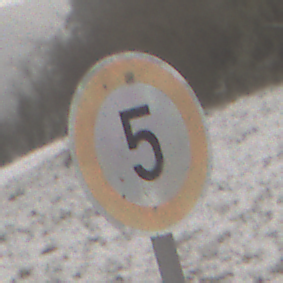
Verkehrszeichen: Geschwindigkeit5
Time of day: Midday
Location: Outdoor (Nature)
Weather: Overcast
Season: Winter
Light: Natural